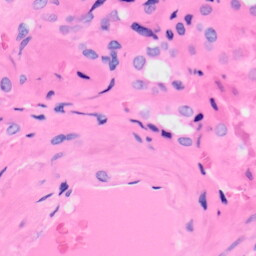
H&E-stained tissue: Kidney